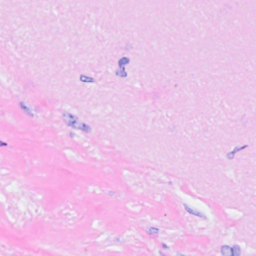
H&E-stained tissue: Breast